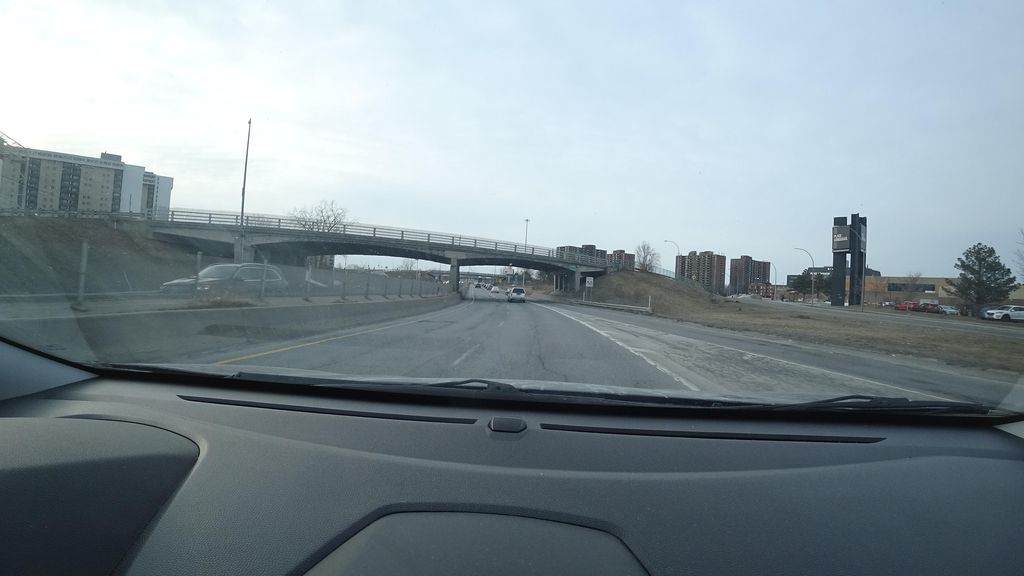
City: montreal